Question: I can create objects of each table in my database, so the .edmx file is doing it's job.
Why can't I create a new dbEntEntities (intellisense only pops up dbNull) object of the .edmx file?
Thanks!

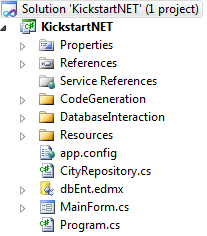
Answer: You may have changed the name of the Entity Container and not have realized it. Open your Entity Diagram, find the Entity Container in the Model Browser and view its properties to see its name.
You may have also created your Entities in a separate namespace. If that's the case, make sure you include that namespace in the 'using' statements at the top of your code file.
A little more detail about your problem (which file you're trying to instantiate your Entity Container in, etc.) would be helpful.